Field crop: maize
Growth stage: 1
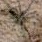
Species: salsola